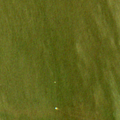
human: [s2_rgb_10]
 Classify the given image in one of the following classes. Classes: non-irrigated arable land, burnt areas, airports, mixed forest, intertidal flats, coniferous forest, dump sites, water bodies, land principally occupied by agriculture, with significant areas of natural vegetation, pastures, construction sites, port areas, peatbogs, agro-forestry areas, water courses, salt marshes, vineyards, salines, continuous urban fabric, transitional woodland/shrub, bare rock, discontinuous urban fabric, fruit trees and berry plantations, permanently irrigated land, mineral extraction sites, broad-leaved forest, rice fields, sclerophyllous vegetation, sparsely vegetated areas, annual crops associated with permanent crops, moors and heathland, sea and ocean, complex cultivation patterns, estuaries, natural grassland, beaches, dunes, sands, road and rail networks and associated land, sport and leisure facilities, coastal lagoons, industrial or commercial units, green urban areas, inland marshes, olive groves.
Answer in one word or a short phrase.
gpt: water bodies